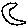
Label: moon